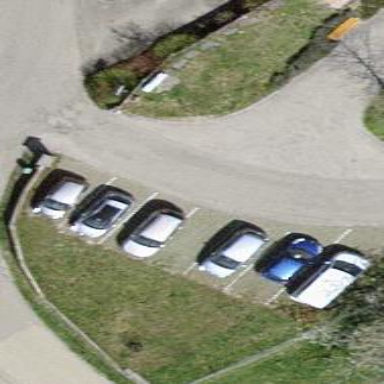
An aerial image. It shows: Parking area.